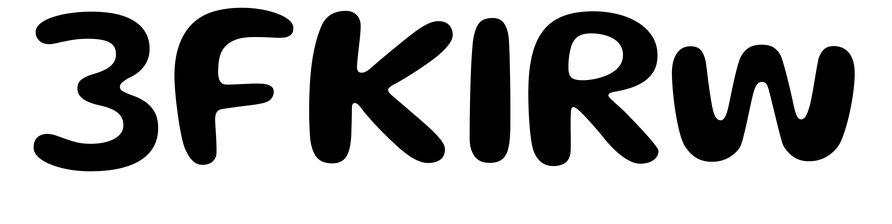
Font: Gluten_Medium